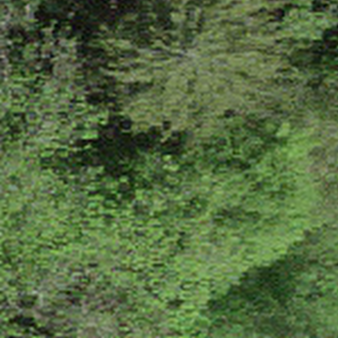
Label: other